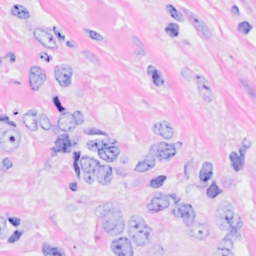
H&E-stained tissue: Breast